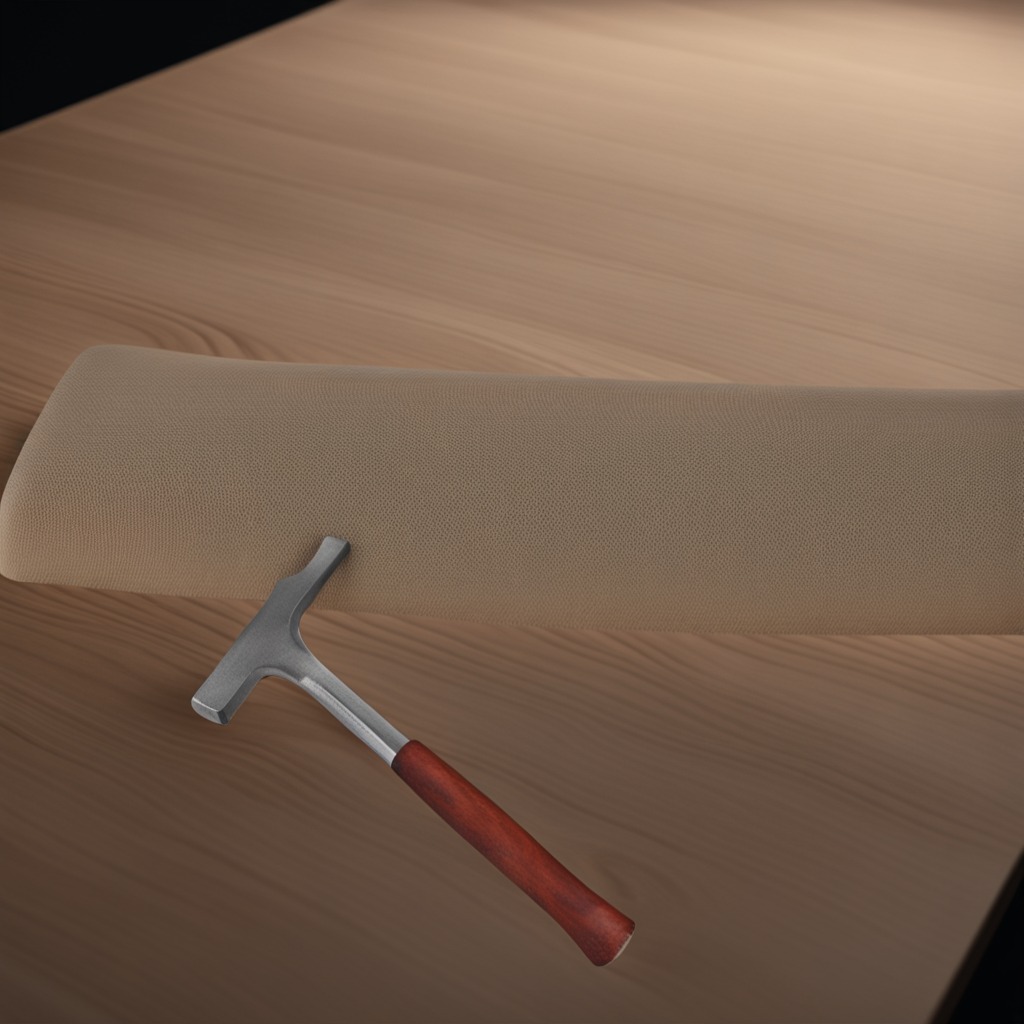
A hammer is lying on the wooden table.